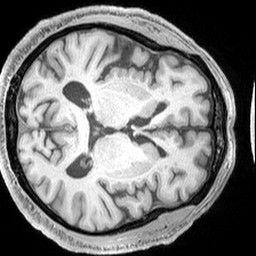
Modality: T1w
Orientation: axial
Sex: male
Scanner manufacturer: siemens
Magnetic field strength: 3 T
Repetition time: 2.3 s
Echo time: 0.00226 s